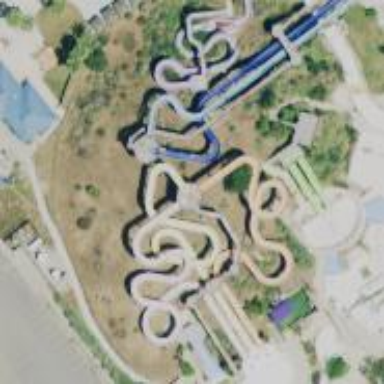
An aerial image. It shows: Water slide attraction.